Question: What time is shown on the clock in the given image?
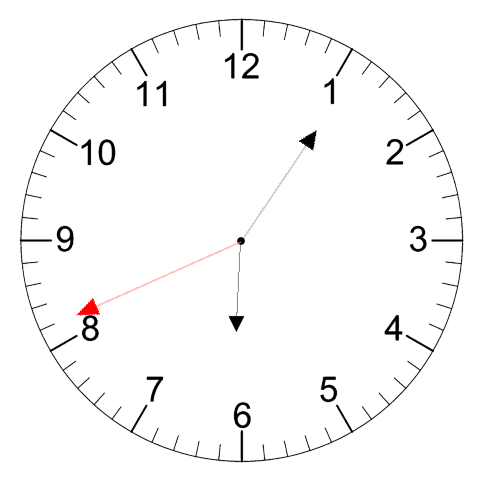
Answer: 06:05:41